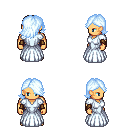
a pixel art fantasy rpg character, male body template, human, tanned skin, underdress, magenta pants, white cyan swoop hairstyle, leather bracers, four views (front, back, left, right), 2x2 character sprite sheet, small pixel art, hard edges, no anti-aliasing